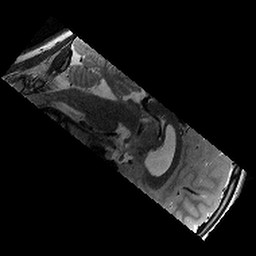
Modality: T2w
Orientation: sagittal
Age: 12
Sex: male
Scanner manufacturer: siemens
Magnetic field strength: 3 T
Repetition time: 9.23 s
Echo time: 0.067 s